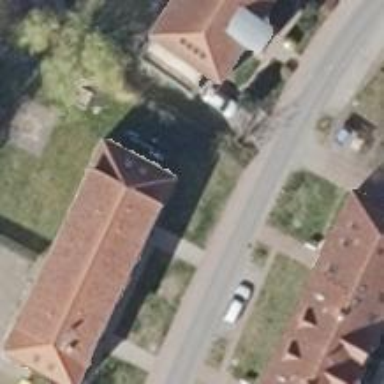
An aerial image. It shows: Hipped roof apartment building.